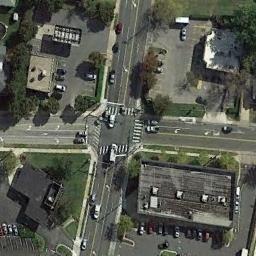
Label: intersection